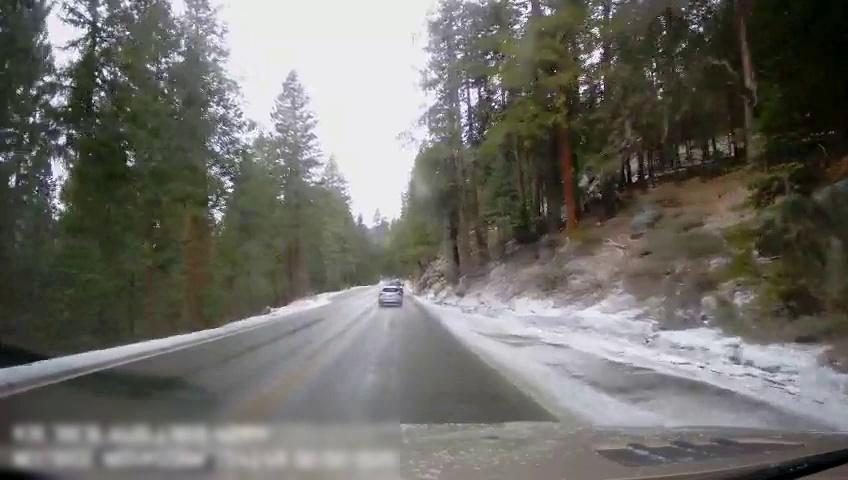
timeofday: Day
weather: Cloudy
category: Drivable Space
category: Vehicles | Car
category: Lanes | Current Lane
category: Lanes | Opposite Lane
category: Lanes | Opposite Lane